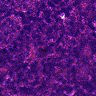
Metastatic tissue present: no